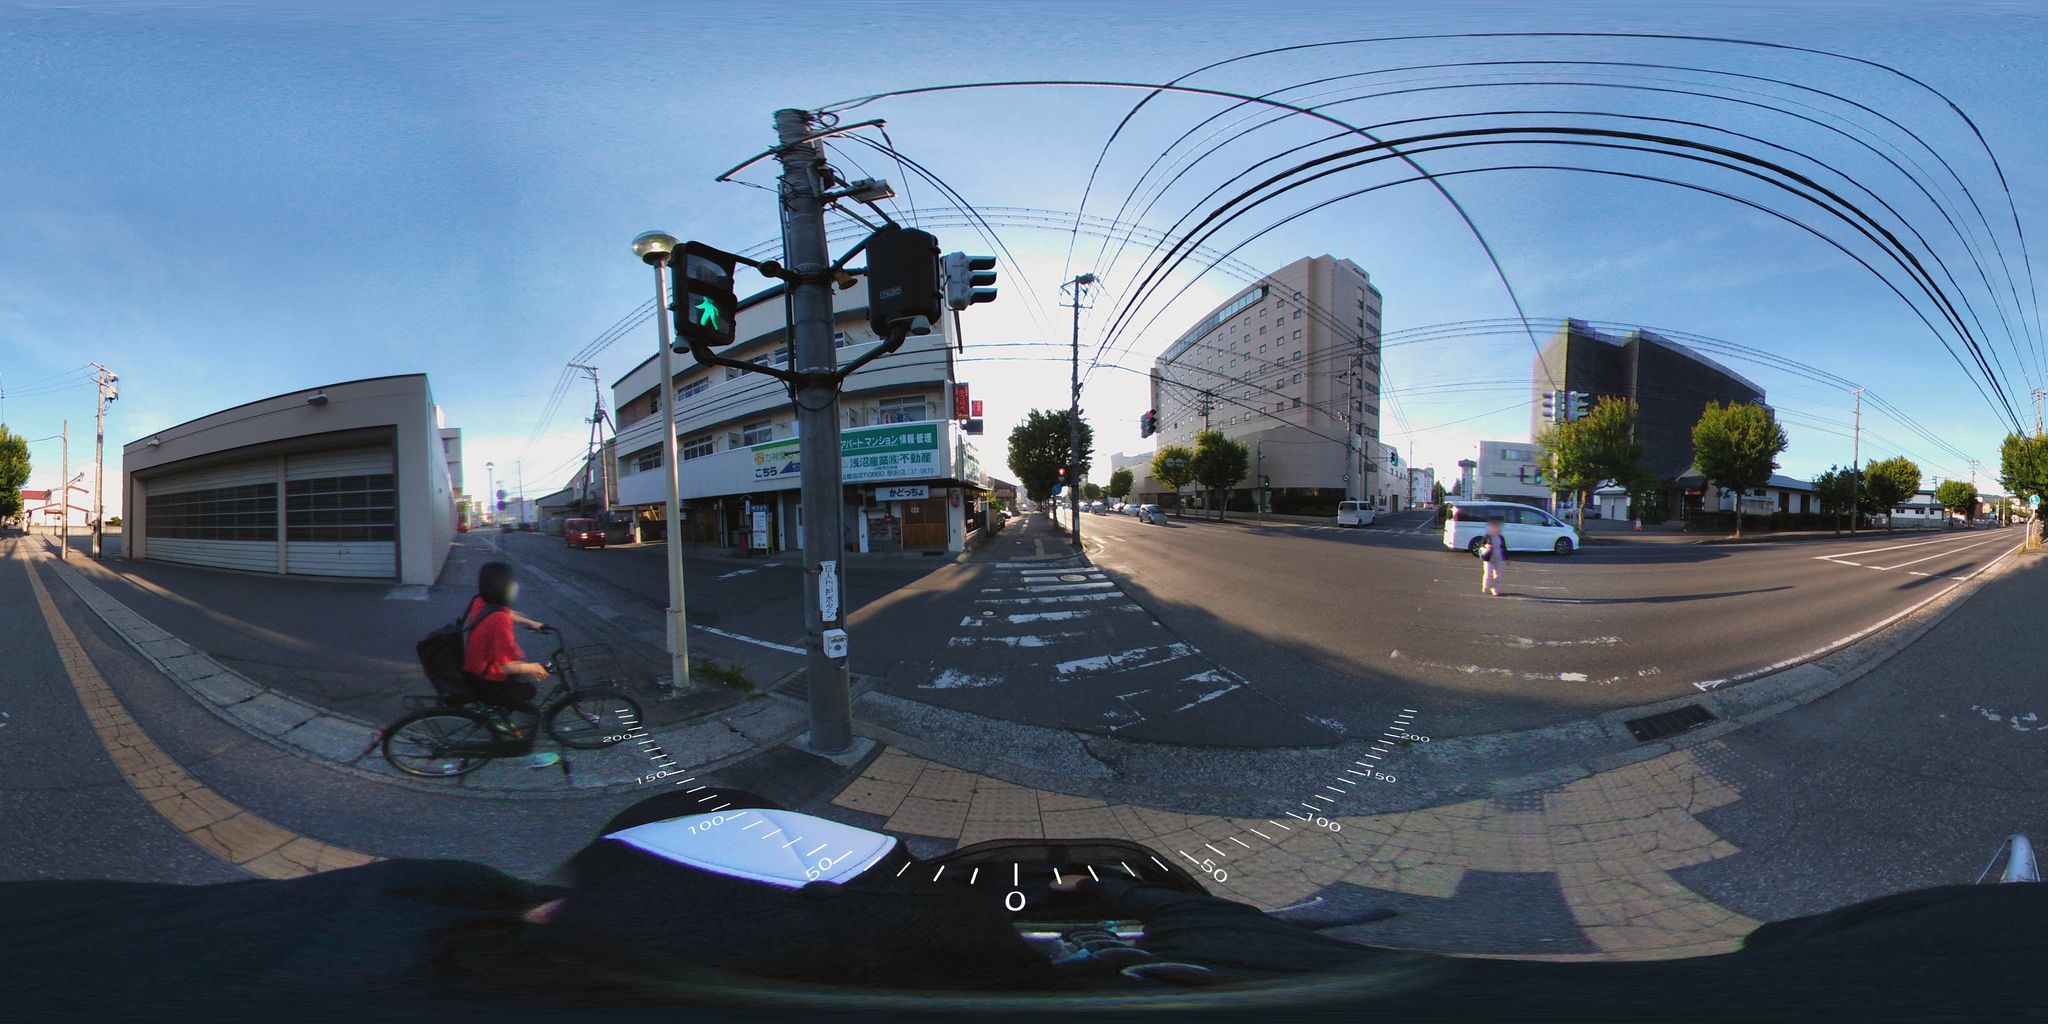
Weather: clear
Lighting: day
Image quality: good
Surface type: cycling surface
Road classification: footway
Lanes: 4.0
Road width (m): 3
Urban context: urban centre
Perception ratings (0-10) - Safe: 1.4, Lively: 8.58, Beautiful: 1.1, Boring: 5.99, Depressing: 5.94, Wealthy: 2.04